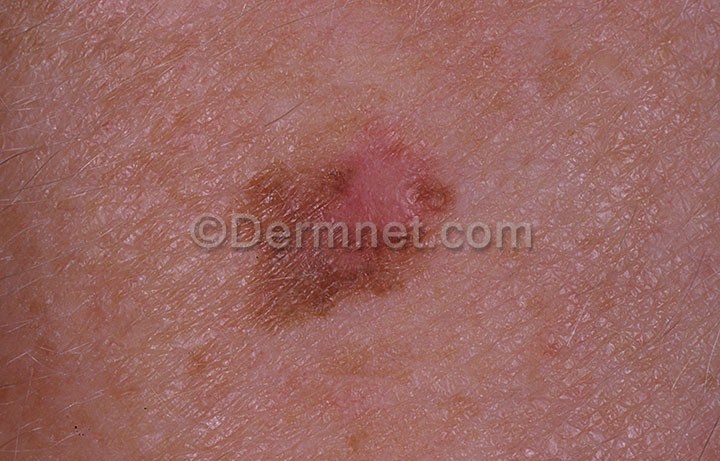
Disease: Melanoma Skin Cancer Nevi and Moles